Question: A small C# game I am making runs as a client and server. I would like to send a message to the server as quickly as possible and have the server return stats such as players online, status, server name, etc, to be able to create a list of online servers with some simple stats.
The most similar example I can think of is Minecraft:

We use the <URL> library to handle connections to servers, however, connecting to them takes far to long. Is there a quick way to send a request to a server and have it reply back with simple stats in order to make a server list like above?
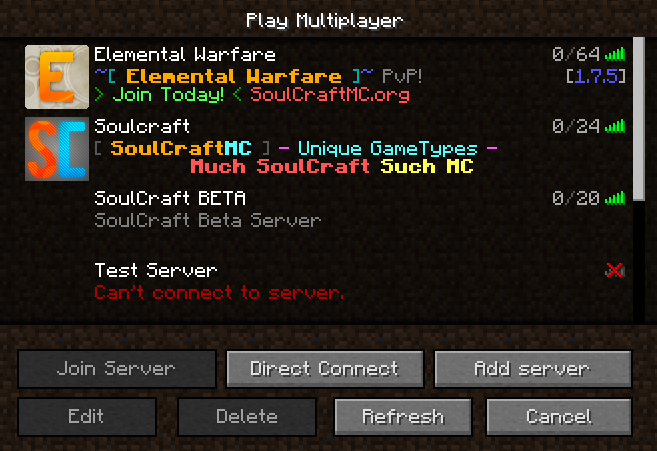
Answer: As Lidgren connections are thick, meaning it establishes a link with its own protocols before returning the connections to you, it would be best as you have stated to use a different method.
One of the fastest solutions would be built directly on a UDP socket (see <URL>. It does offer some checksum capability so you don't really have to worry about corrupted responses. For a game server polling application such as this, I'd say that UDP will work fine, and is in fact an unspoken industry standard to do it this way. Just fire up Wireshark and launch your favorite game, chances are it uses a simple UDP datagram solution.